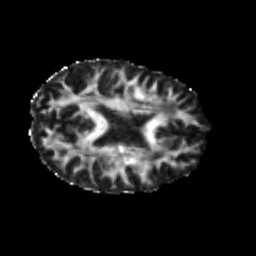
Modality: FA
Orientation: axial
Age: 22
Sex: female
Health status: healthy
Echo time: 0.074 s